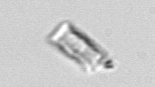
Label: Bacillariophyceae_morphotype1